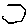
Label: hexagon